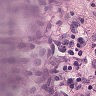
Metastatic tissue present: yes